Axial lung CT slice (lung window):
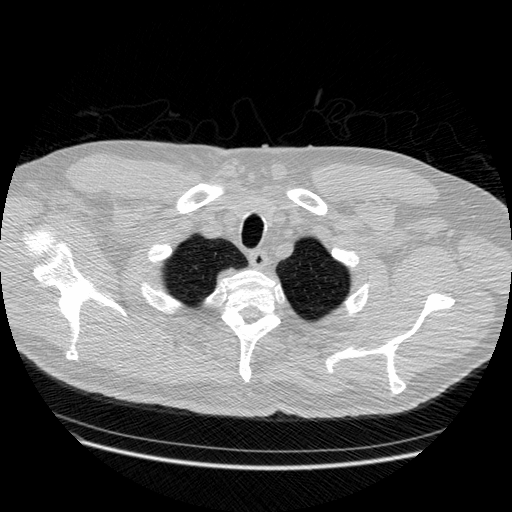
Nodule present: no